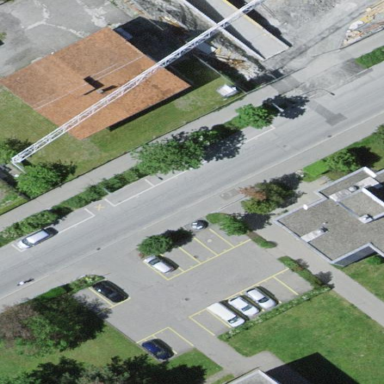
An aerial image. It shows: Parking area.